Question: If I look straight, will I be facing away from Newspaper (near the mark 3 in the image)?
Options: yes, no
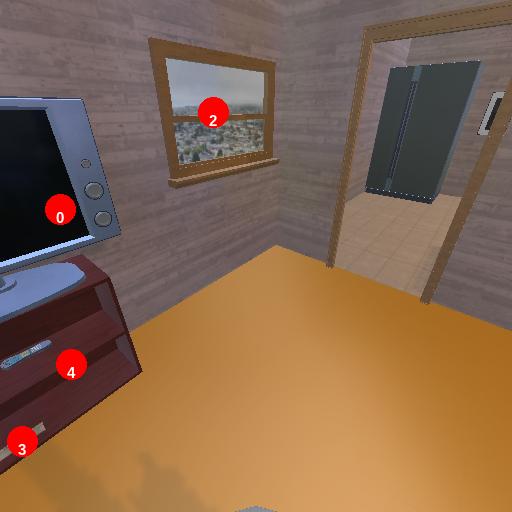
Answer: yes